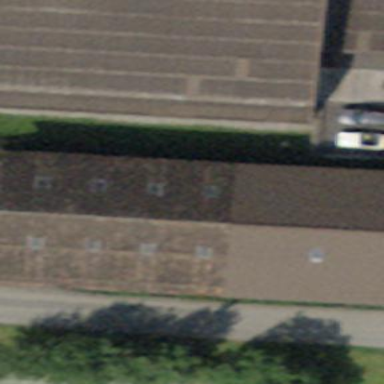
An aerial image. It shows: Warehouse.